Question: I have a onerror handler on the image tag to handle switching when the remote image is not found.
the problem is that for certain broken remote images, it does not work.
<URL>
'''
<img onerror="this.src='/images/pic_not_found.png'" src="http://a3.twimg.com/profile_images/522455109/calvin-and-hobbessm_normal.jpg">
'''
Image below:
1) when remote image found, 2) remote image not found (onerror not triggered) , 3) remote image not found (onerror triggered)

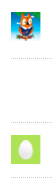
Answer: It is not a broken link.
The 'twimg.com' actually returns an image with the name of the url you requested.
just click your link to the image. It is not text what you are seeing, it is an image.
Here is some code that works in all browsers.
It does some basic feature detection.
'''
function handle( elem, img, state )
{
if ((typeof(elem.onerror) === 'function' && state === 'fail')
|| (elem.width === 0)
)
{
elem.src = img;
}
}
'''
<URL>
It uses both 'onload' and 'onerror', but requires a function defined in javascript to handle the situation.